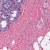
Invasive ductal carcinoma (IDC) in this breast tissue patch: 0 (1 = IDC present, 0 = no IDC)